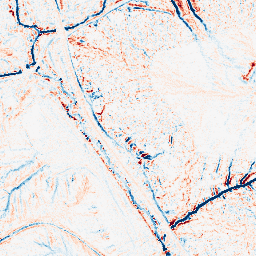
Category: edge_preserving
Decomposition family: median
Decomposition parameters: size: 7
Upsampling method: cubic_catmull_rom
Upsampling parameters: scale: 8
Upsampling scale: 8